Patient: sex F, age 43
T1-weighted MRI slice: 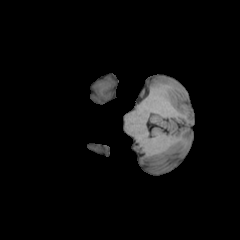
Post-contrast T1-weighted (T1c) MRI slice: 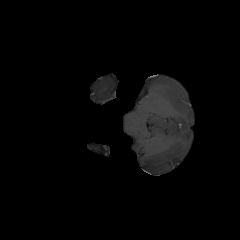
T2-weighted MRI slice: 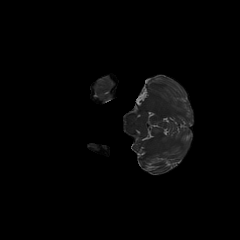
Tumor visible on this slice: no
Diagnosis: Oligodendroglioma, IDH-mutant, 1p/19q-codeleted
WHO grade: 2